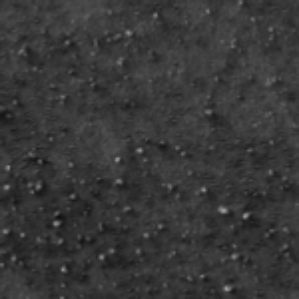
Label: frost